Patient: sex M, age 71
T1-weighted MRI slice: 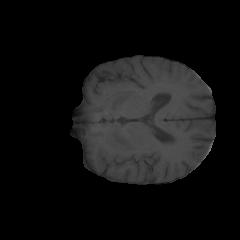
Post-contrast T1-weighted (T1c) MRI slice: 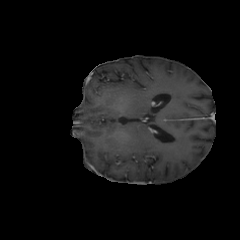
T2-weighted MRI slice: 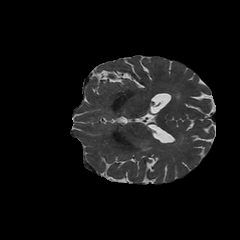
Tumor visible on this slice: yes
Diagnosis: Glioblastoma, IDH-wildtype
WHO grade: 4